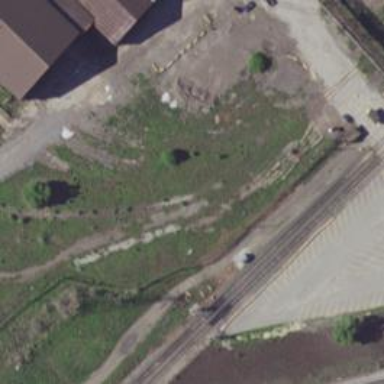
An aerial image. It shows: Abandoned spur railway.